Field crop: maize
Growth stage: 2
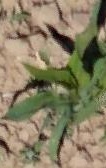
Species: maize